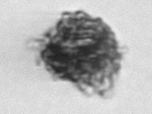
Label: detritus